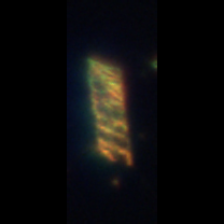
Taxon: Chaetoceros
Group: Diatoms